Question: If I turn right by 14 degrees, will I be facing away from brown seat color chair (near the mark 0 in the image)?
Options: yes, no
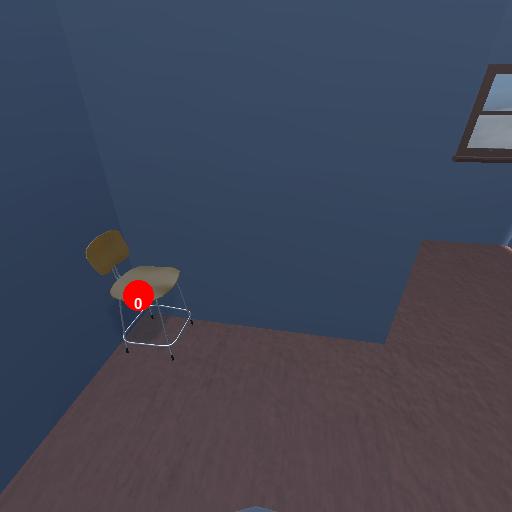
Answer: yes